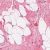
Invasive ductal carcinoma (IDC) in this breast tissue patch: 0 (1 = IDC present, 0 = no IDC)